Question: I want to remove quantity from cart table.. without CSS.

Here is the price, but I want to remove quantity
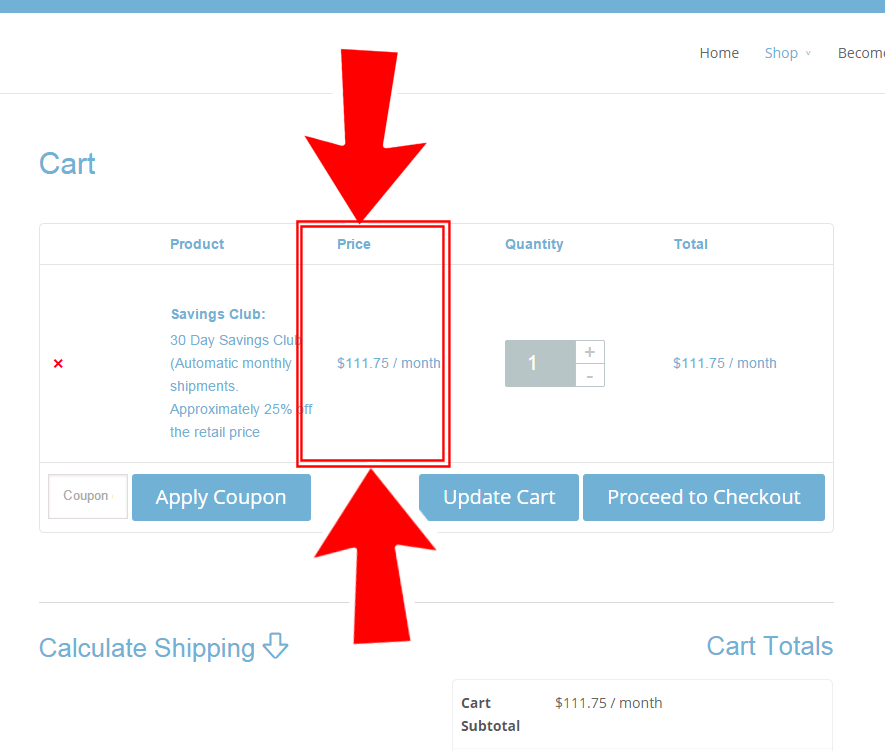
Answer: You can copy woocommerce/templates/cart/cart.php to your themes folder under your-theme/woocommerce/cart/cart.php
In this file, you can remove "Price" column. You can search for 'class="product-price"' and remove that whole ''. You will need to remove respective header as well.